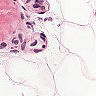
Metastatic tissue present: no